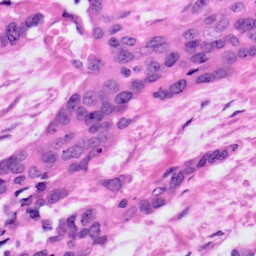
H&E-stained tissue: Ovarian